Field crop: maize
Growth stage: 2
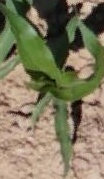
Species: maize